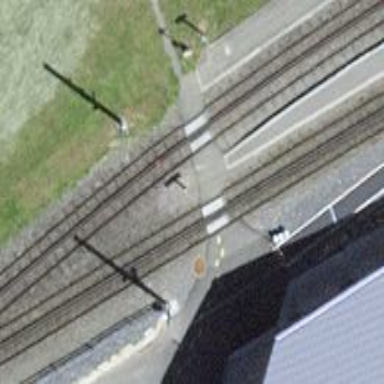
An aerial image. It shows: Single railway track with electrified contact line.